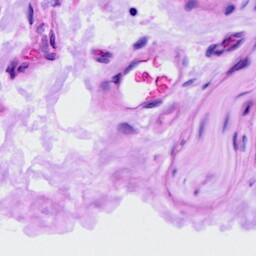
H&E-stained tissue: Ovarian